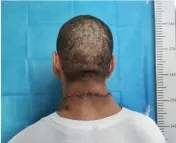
Postoperative clinical and imaging findings. (C-F) Postoperative clinical images of the patient.
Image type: medical_photograph (other_medical_photograph)